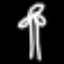
Label: palm tree